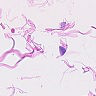
Metastatic tissue present: no